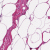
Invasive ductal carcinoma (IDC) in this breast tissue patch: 0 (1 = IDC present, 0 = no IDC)